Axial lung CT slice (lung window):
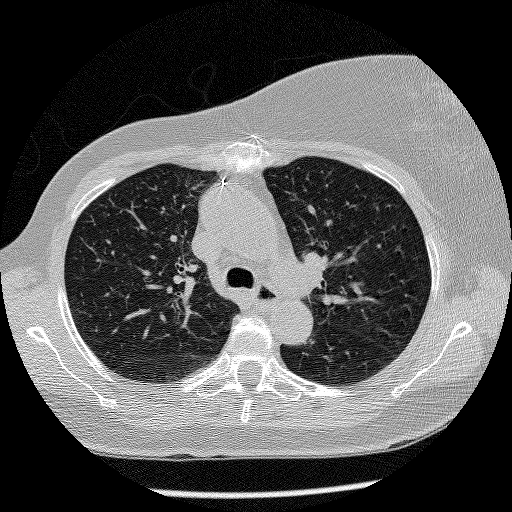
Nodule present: no